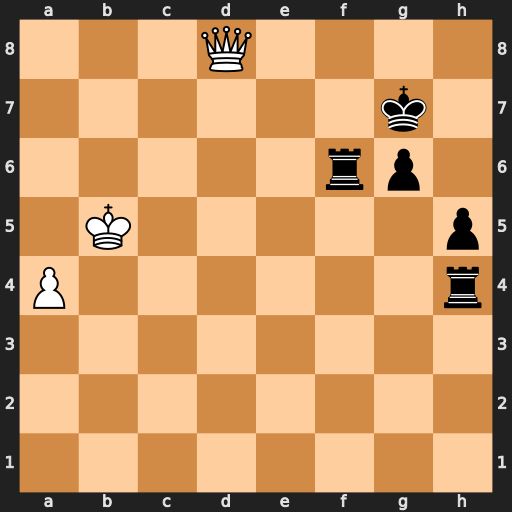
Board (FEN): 3Q4/6k1/5rp1/1K5p/P6r/8/8/8
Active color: w
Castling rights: -
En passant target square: -
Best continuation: Qe7+ Rf7 Qxh4